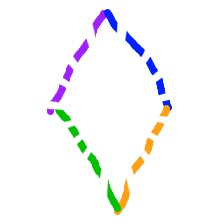
Shape: rhombus